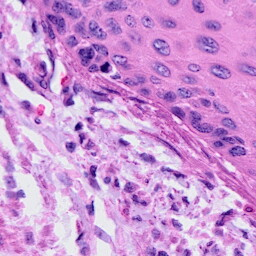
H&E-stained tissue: Cervix